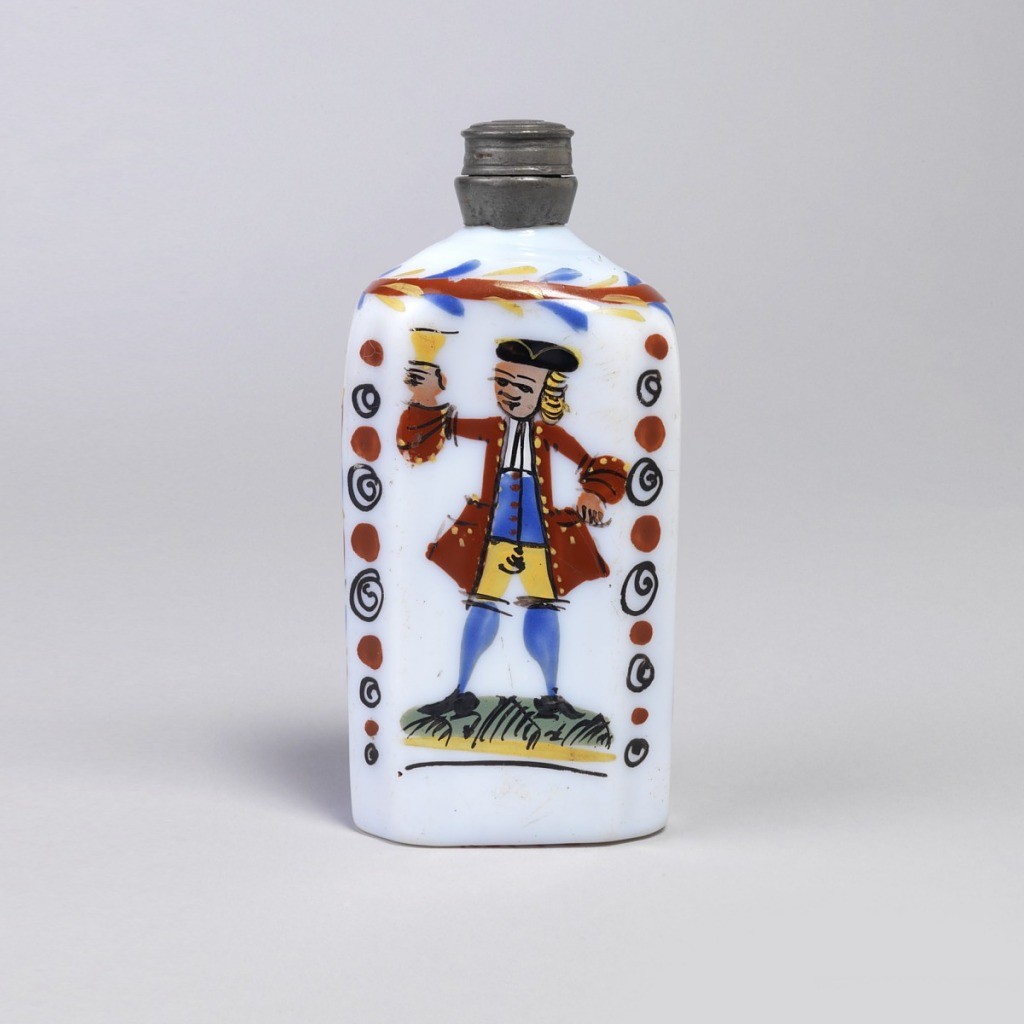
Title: Bottle and cap
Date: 18th century
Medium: Glass
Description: Opaque white bottle with painted decoration.  Drinking man central figure.